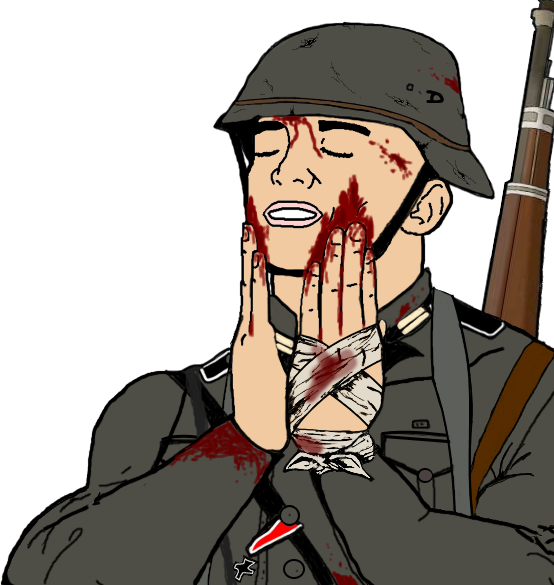
Label: 5_Feels_Good